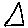
Label: triangle